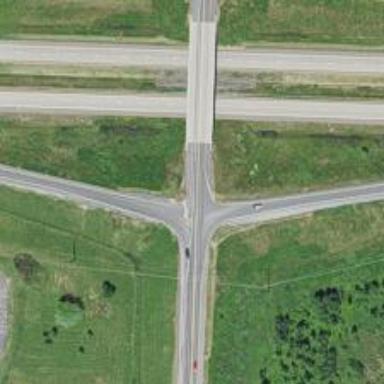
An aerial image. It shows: Trunk link highway.